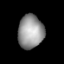
Tissue: lung
Cell type: Myeloid cells
Senescence score: 0.5683
Nuclear area (px): 838
Mean DAPI intensity: 149.979